Current action and preconditions to check: trajectory_clear

Your task: For each precondition in the list above, predict whether it will hold at this action.

Consider the current scene as observed from the mobile robot's camera, and analyze the predicted future states of all dynamic agents (e.g., people, animals, vehicles, or any moving entities) within the NEXT SECOND.

IMPORTANT: Only answer "very likely" if you are absolutely certain—based on strong, clear evidence—that a dynamic agent will violate the precondition in the predicted future state. Do NOT answer "very likely" for unlikely, ambiguous, or low-probability risks.

Ask yourself for each precondition: Is there a high probability, with clear and convincing evidence, that the predicted future states of any dynamic agent will interfere with the predicted future state of the currently executing action within the NEXT SECOND, causing that precondition to fail?

Assess the risk level based on these predictions. Use "likely" or "very likely" if motions create a clear risk of interference.

Use "neutral" or "improbable" if agents are nearby but their predicted paths are clearly diverging or non-conflicting.

Failure Risk Categories: "very improbable", "improbable", "neutral", "likely", "very likely"

Answer Format: Output ONLY the probability_of_failure value from these categories: "very improbable", "improbable", "neutral", "likely", "very likely"

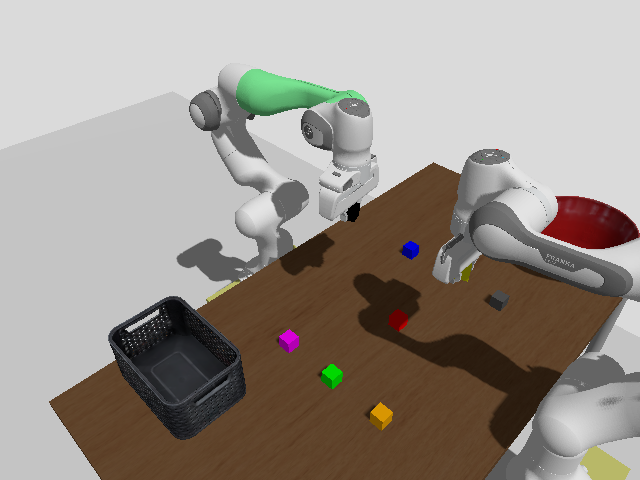

Answer: improbable